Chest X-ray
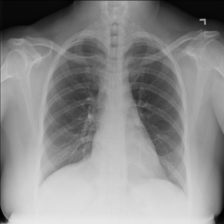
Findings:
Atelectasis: negative
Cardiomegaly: negative
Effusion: negative
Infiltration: negative
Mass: negative
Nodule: negative
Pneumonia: negative
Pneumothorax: negative
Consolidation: negative
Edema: negative
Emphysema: negative
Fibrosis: negative
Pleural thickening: negative
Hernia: negative